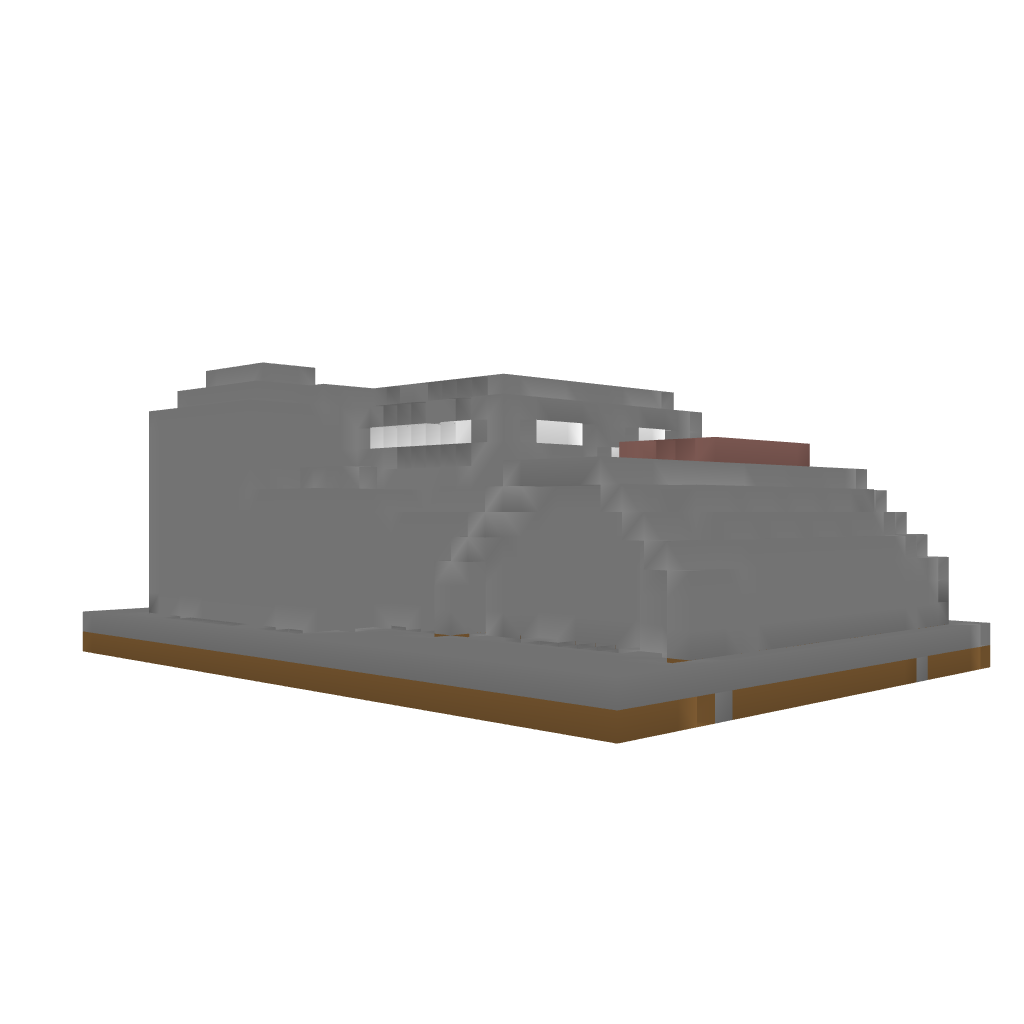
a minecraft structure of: Modern/Futurist Army Base bad low quality